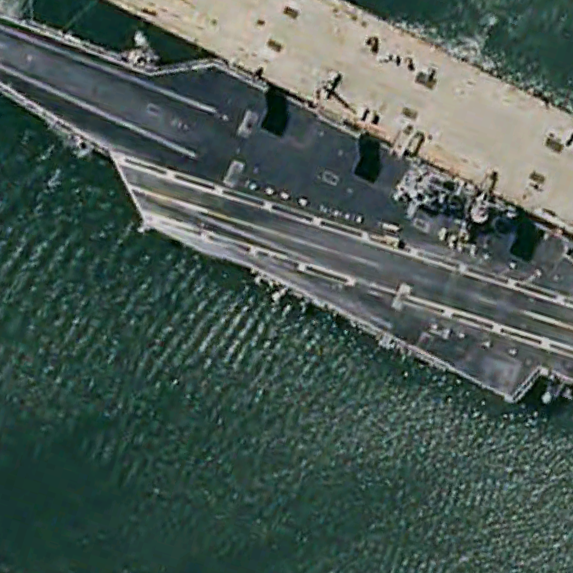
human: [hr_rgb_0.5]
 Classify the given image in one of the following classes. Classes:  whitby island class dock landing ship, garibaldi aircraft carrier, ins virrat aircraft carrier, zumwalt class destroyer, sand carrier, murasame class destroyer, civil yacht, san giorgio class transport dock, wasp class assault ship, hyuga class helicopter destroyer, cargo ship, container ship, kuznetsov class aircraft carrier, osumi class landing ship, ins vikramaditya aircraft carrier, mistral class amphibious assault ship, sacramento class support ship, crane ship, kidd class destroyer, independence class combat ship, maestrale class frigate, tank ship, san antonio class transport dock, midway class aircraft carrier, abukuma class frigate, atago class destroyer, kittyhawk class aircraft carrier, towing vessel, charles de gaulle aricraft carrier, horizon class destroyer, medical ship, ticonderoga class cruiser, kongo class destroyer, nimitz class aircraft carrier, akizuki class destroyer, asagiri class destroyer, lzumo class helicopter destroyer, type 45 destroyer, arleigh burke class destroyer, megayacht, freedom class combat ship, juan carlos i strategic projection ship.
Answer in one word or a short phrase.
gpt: Nimitz class aircraft carrier